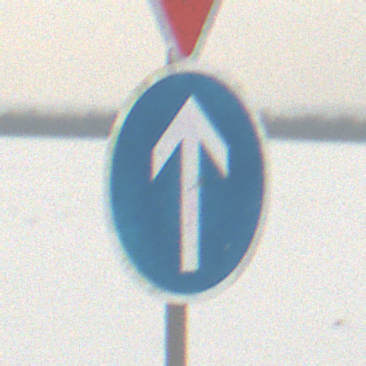
Verkehrszeichen: VorgeschriebeneFahrtrichtungGeradeaus
Zusatzzeichen oben: VorfahrtGewaehren
Umgebung: Outdoor, Nature
Tageszeit: MorningAfternoon
Wetter: Overcast
Licht: Natural
Jahreszeit: Winter
Kontrast: LowContrast